Question:
I've this menu with ul li structure. It has hidden buttons in overflow: hidden; I want to be able to slide with next prev buttons through the hidden content. But since buttons are different size, I cannot think of a safe way to pull this off.
any help appreciated.
some pointers to jquery plugins also.
thanks.
html is here: <URL>
I managed to get desirable effect with this (but still cannot make it stop going to infinity):
'''
//other category page, navigate through cats
$(document).ready(function() {
$('#otherleftarrow').click(function() {
$('#othermenu ul').animate({marginLeft: '-=100px'}, 200);
return false; // prevent default click action from happening!
});
$('#otherrighttarrow').click(function() {
$('#othermenu ul').animate({marginLeft: '+=100px'}, 200);
return false;
});
});
'''
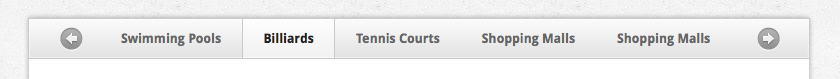
Answer: jQuery let's you access the calculated (as in, actually displayed) width of elements, so you could use that to change the left offset of the navigation ul and so display the previously hidden buttons.
I'll get a link to the documentation asap.
Edit: it's 'width()': <URL>
Edit: Maybe this could give an idea of how you could use that:
'''
$('#otherleftarrow').click(function() {
var menu = $('#othermenu ul');
menu.css(
'marginLeft',
(menu.offset().left + $('.catotherselected').parent().prev().width()) + 'px'
);
});
'''
To prevent infinite scrolling: Add 'if's to test against menu.offset>=0 (right arrow). For the left arrow you will need to test against menu.offset < 0-(menu.width - [width of the bit that's visible, should be #othermenu - arrow widths])